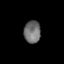
Tissue: prostate
Cell type: Myeloid cells
Senescence score: 0.8553
Nuclear area (px): 365
Mean DAPI intensity: 111.142